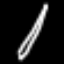
Label: pencil